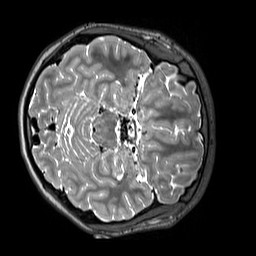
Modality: T2w
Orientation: axial
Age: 11
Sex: female
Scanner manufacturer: siemens
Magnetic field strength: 3 T
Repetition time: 3.2 s
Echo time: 0.408 s